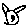
Label: cat